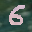
Label: 6